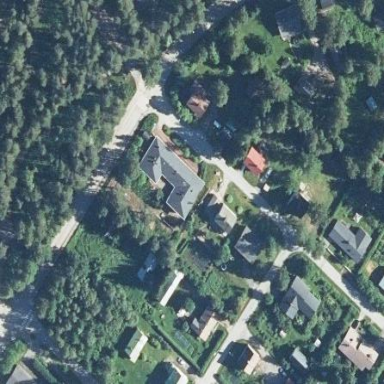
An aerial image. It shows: Kindergarten.